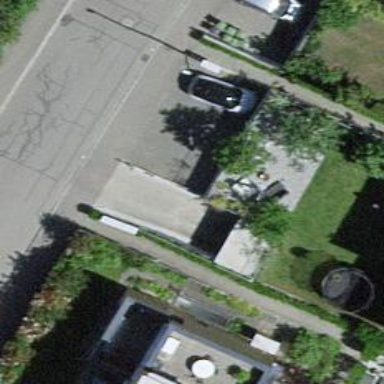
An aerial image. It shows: Parking entrance.